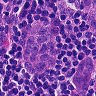
Metastatic tissue present: yes